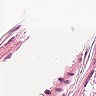
Metastatic tissue present: no